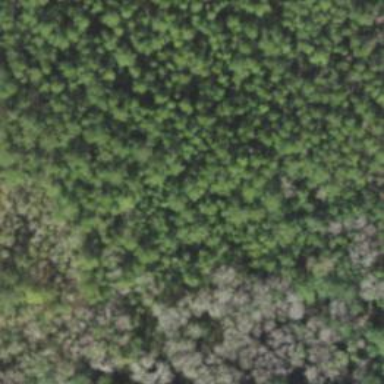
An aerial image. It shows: Woodland consisting mainly of needle-leaved trees.